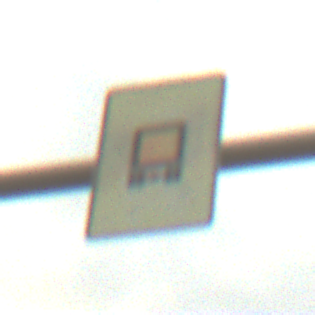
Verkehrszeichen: KennzeichnungspflichtigeFahrzeugeGefaehrlicheGueterOhnePfeilsymbol
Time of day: SunriseSunset
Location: Outdoor (Suburban)
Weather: PartlyCloudy
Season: NotSpecified
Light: Natural